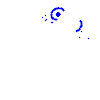
Particle: electron